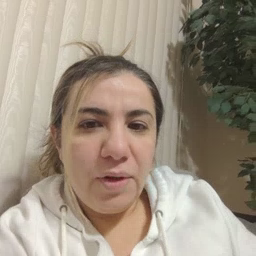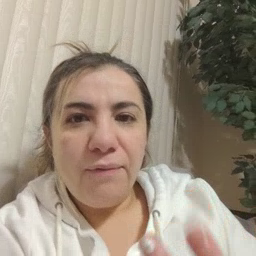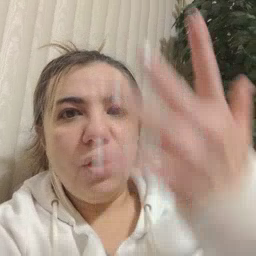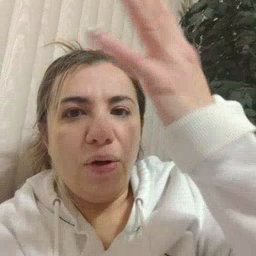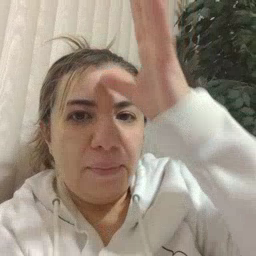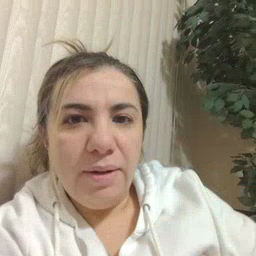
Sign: fireman